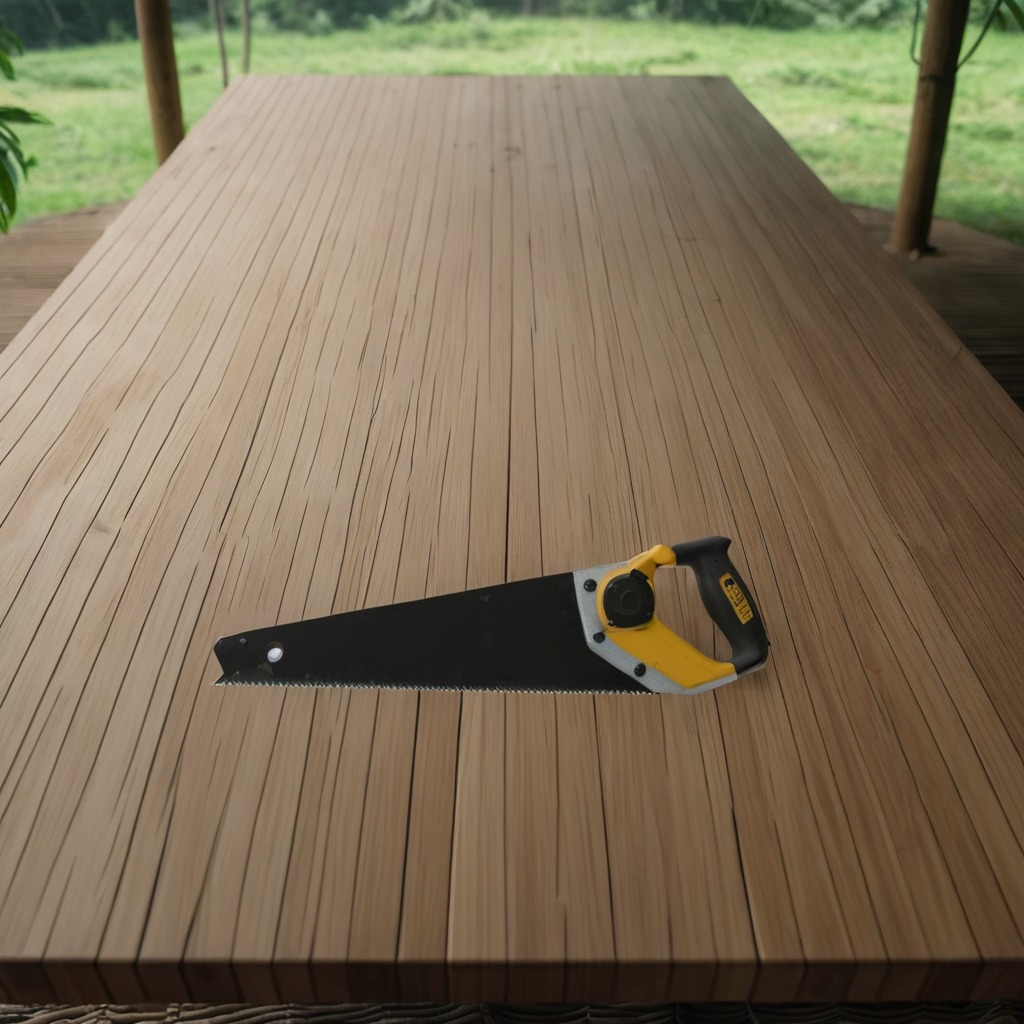
A metal saw lies on a wooden table inside a jungle field workshop tent.